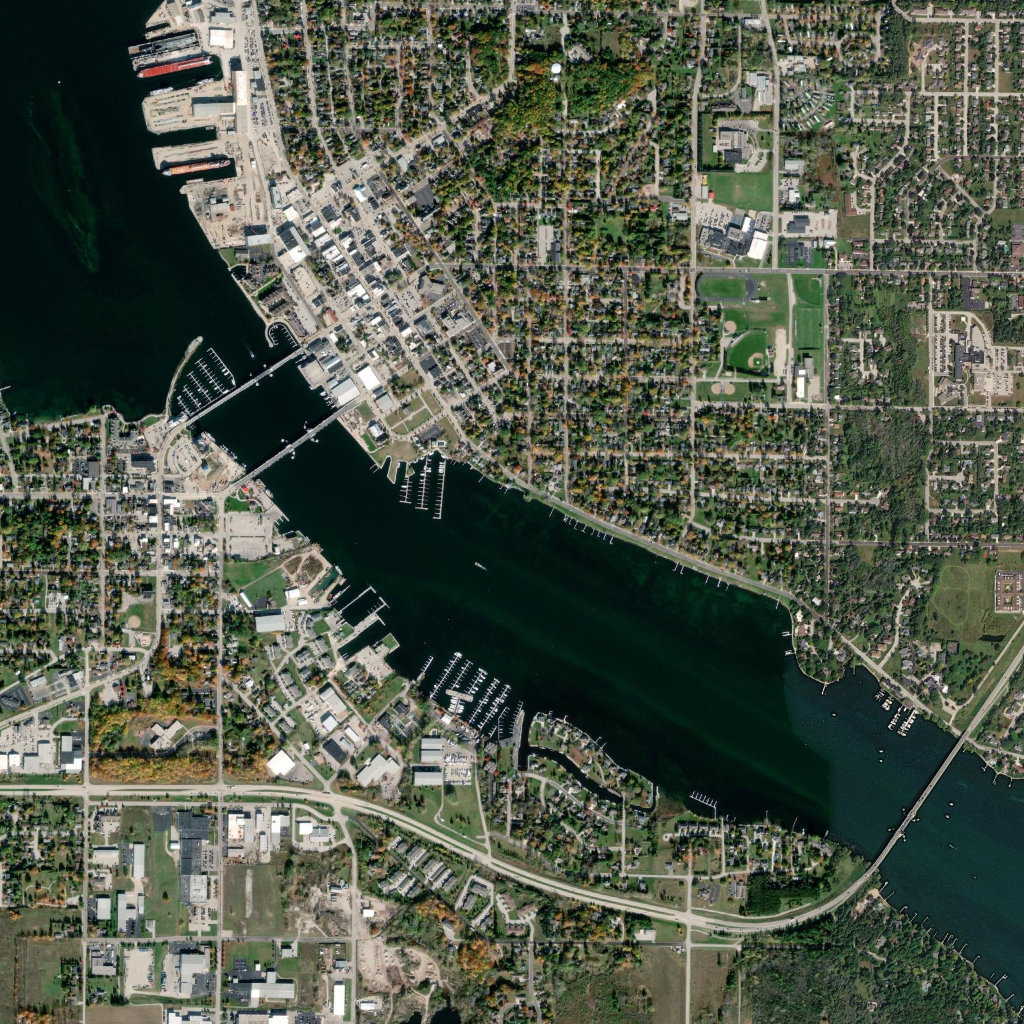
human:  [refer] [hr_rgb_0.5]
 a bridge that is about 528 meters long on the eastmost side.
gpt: <box>[[84, 71, 94, 85, 0]]</box>